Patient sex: M
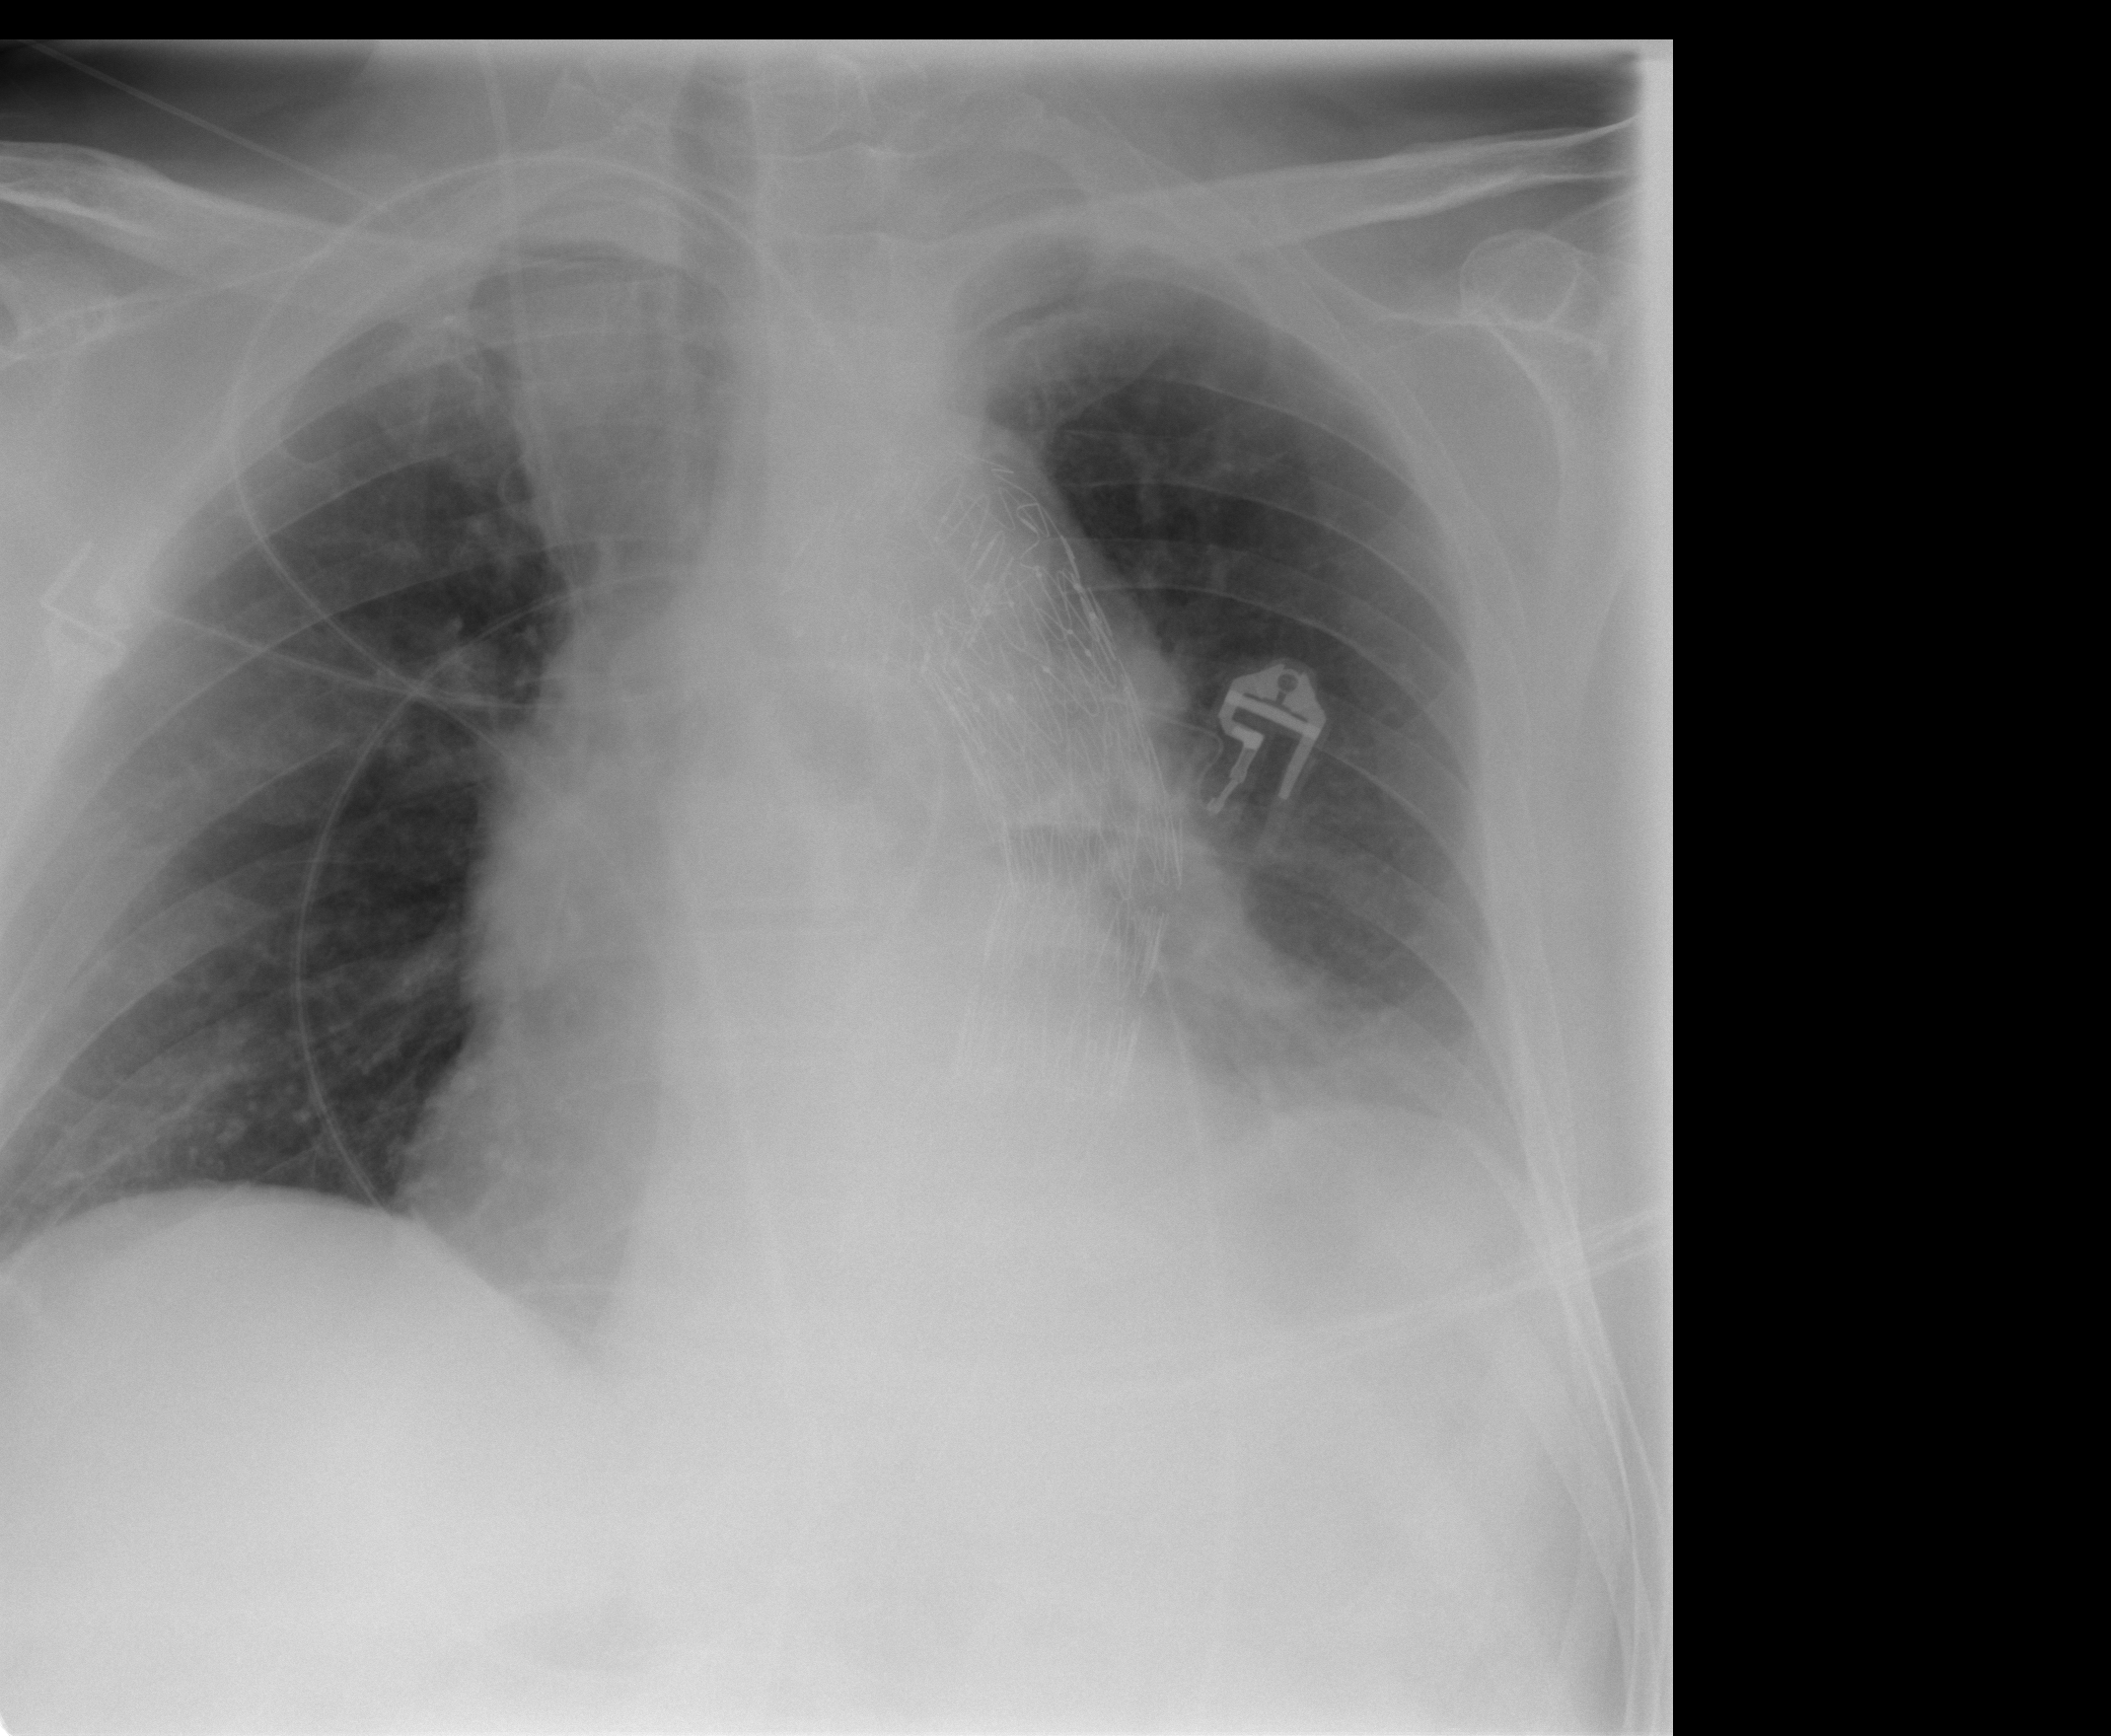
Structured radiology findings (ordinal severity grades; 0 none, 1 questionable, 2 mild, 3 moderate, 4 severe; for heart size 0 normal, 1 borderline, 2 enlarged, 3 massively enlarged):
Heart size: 2
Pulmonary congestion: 0
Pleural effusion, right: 0
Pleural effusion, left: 1
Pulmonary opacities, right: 0
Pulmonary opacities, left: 0
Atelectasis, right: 0
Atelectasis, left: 1